Question: I've got QuickSort and Test Class for that sort.
Stopwatch does not work, always 0ms.
Task is to implement the specified algorithm - design the program as a console application. I need to estimate the execution time of the algorithm depending on the length of the source data.
'''
public static void Sorting(int[] array, int first, int last)
{
int x = array[(last - first) / 2 + first];
int temp;
int i = first;
int j = last;
while (i <= j)
{
while (array[i] < x && i <= last) ++i;
while (array[j] > x && j >= first) --j;
if (i<=j)
{
temp = array[i];
array[i] = array[j];
array[j] = temp;
++i;
--j;
}
}
if (j > first)
{
Sorting(array, first, j);
}
if (i < last)
{
Sorting(array, i, last);
}
}
'''
'''
class Program
{
static void Main(string[] args)
{
Stopwatch stopwatch = new Stopwatch();
int[] array = new int[20];
Random random = new Random();
for (int i=0; i<array.Length; i++)
{
array[i] = random.Next(1, 20);
}
Console.WriteLine("Sorting...");
stopwatch.Start();
for (int i=0; i < array.Length; i++)
{
QuickSort.Sorting(array, 0, array.Length - 1);
}
stopwatch.Stop();
Console.WriteLine("
Check:");
foreach (int x in array)
{
Console.WriteLine(x + "");
}
Console.WriteLine("Time: {0}ms", stopwatch.ElapsedMilliseconds);
stopwatch.Reset();
Console.ReadKey();
}
}
'''
All libraries has been connected.

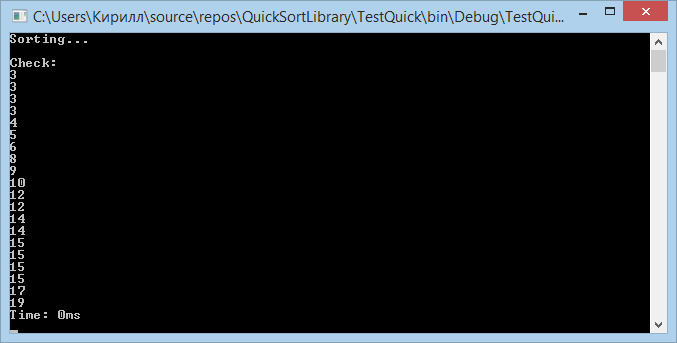
Answer: If you use 'Elapsed' instead of 'ElapsedMilliseconds' you'll get something like :
'''
Time: 00:00:00.0004201ms
'''
Sorting such a tiny array doesn't even take 1 millisecond. In fact, I'd suspect the time will be affected more by writing to the console or possible thread switching.
Using 200 items returns :
'''
Time: 00:00:00.0023507ms
'''
Or
'''
Time: 00:00:00.0050675ms
'''
Each execution will give different results, because quicksort is sensitive to the relative order of the elements. Thread switching, garbage collection, other running processes will also affect the value you get.
Going for 2000 items produces results around 210-220ms. More consistent but a 5% vriation is still too big.
If you want to benchmark your code, at the very least you need to test it multiple times and average the results.
A better idea would be to use BenchmarkDotNet and have it run your code long enough until it gets stable result.